Field crop: maize
Growth stage: 1
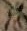
Species: atriplex